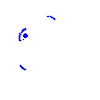
Particle: electron